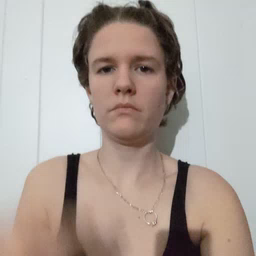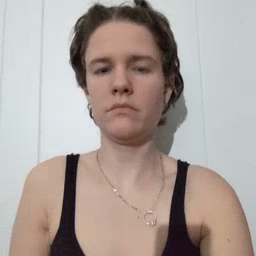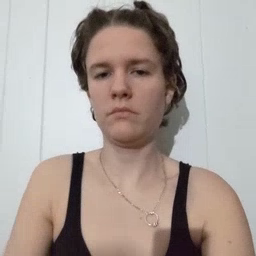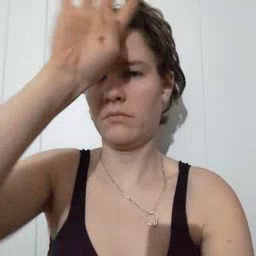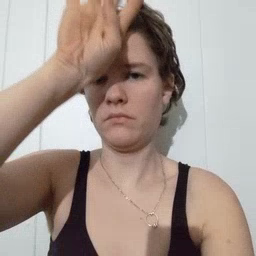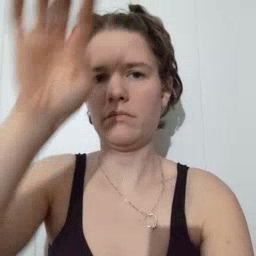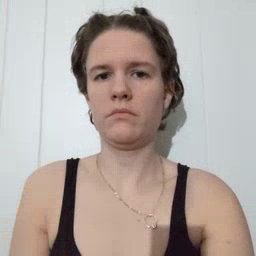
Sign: fireman